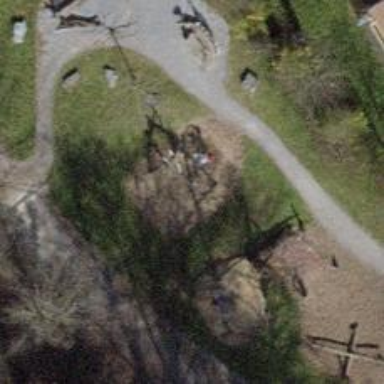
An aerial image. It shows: Playground area for leisure land.